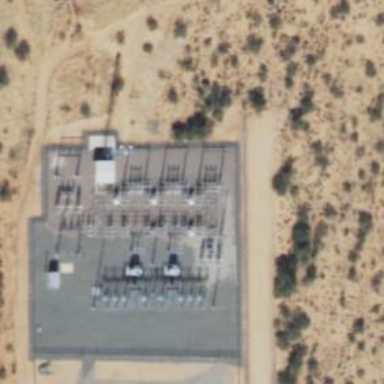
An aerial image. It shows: Switch for power supply.